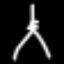
Label: The Eiffel Tower